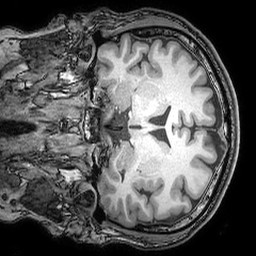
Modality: T1w
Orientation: coronal
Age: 36
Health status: ill
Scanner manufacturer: philips
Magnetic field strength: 3 T
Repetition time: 0.007 s
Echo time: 0.0035 s